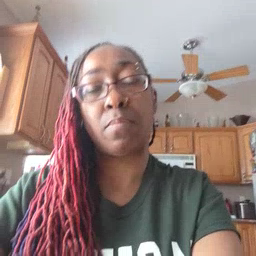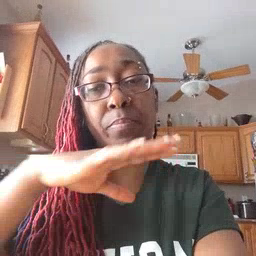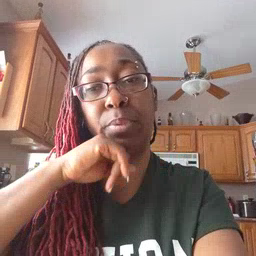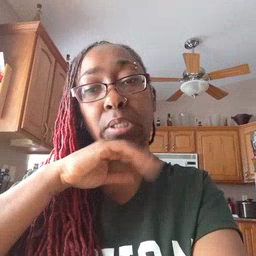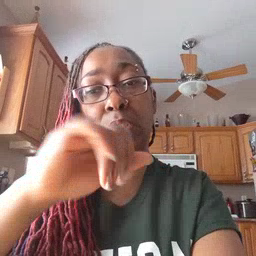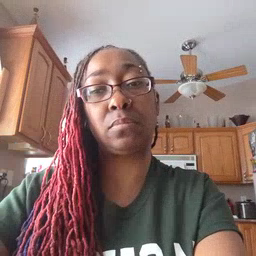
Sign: pig